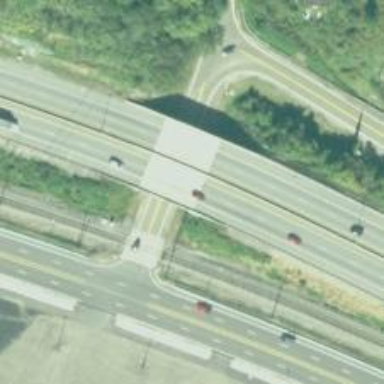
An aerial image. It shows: Motorway bridge.